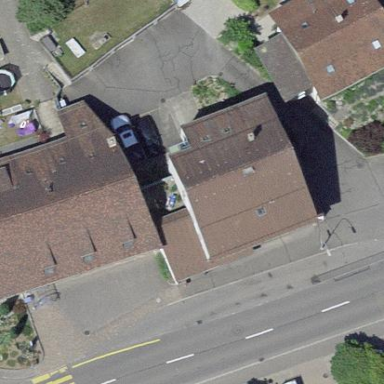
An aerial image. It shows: Building with tile roof.